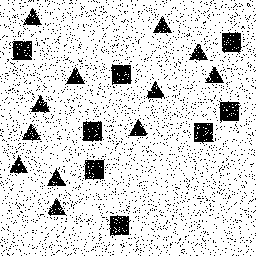
Squares: 8
Triangles: 12
Stars: 0
Total shapes: 20